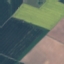
Land use / land cover class: AnnualCrop